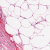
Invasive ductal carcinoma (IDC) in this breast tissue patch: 0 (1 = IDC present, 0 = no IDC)